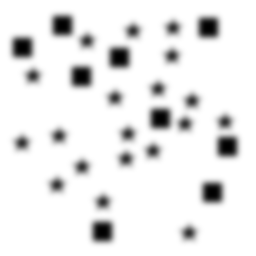
Squares: 9
Triangles: 0
Stars: 19
Total shapes: 28